Question: I've downloaded this repo <URL> to experiment with api in rails app.
Here's an article with video that explains what is api and how to use it....
<URL>
Now I'm trying to add a record through POST request with Postman extension and I'm geting:
'''
param is missing or the value is empty: contact
'''
What am I doing wrong?
Here's a screen with the error:

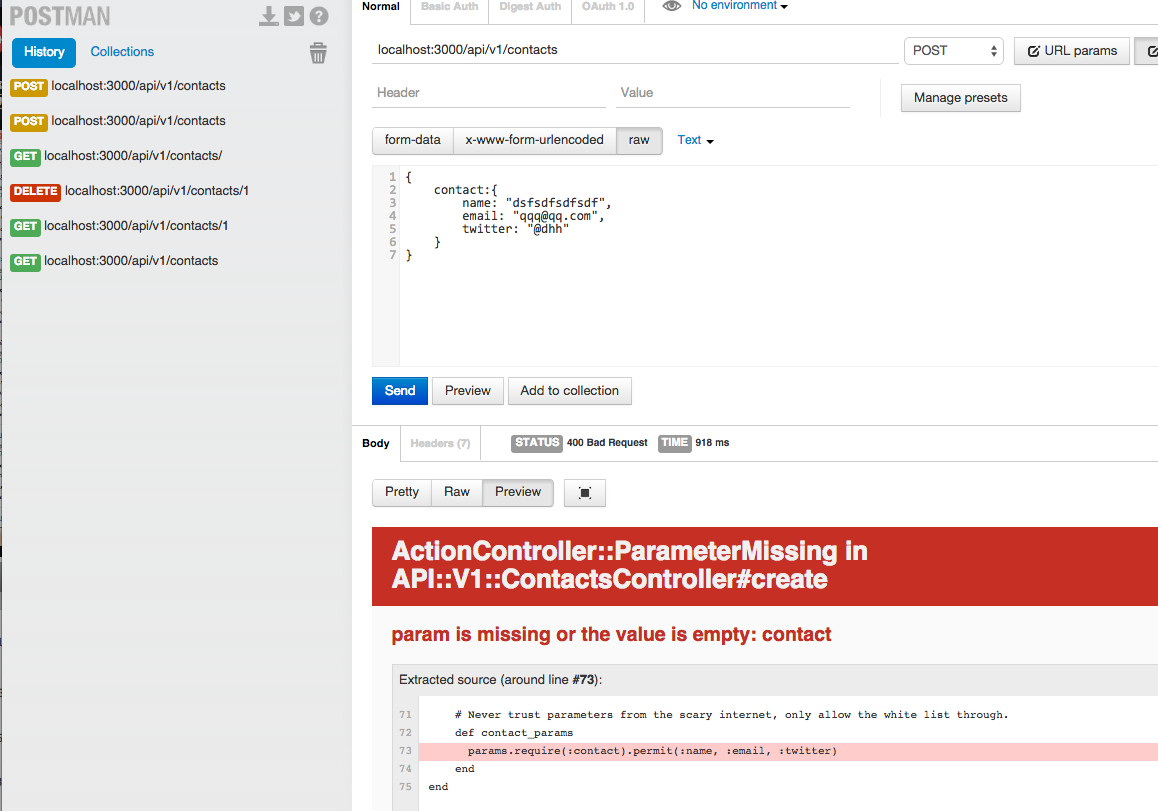
Answer: I added Header/Value and it worked for me. The question's probably lame.